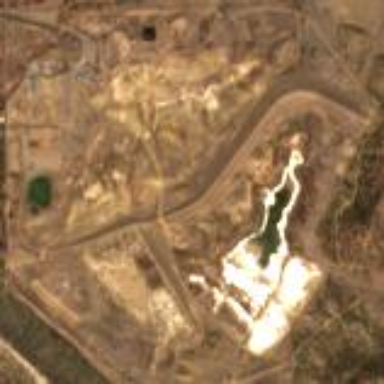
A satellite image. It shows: Quarry area.